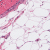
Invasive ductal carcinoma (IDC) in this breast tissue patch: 0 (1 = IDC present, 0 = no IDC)